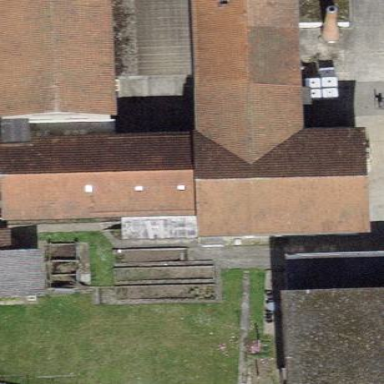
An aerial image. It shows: Industrial building with gabled roof.